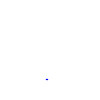
Particle: proton